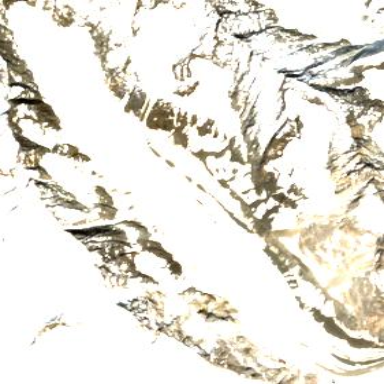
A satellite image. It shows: Majestic glacier in the distance.